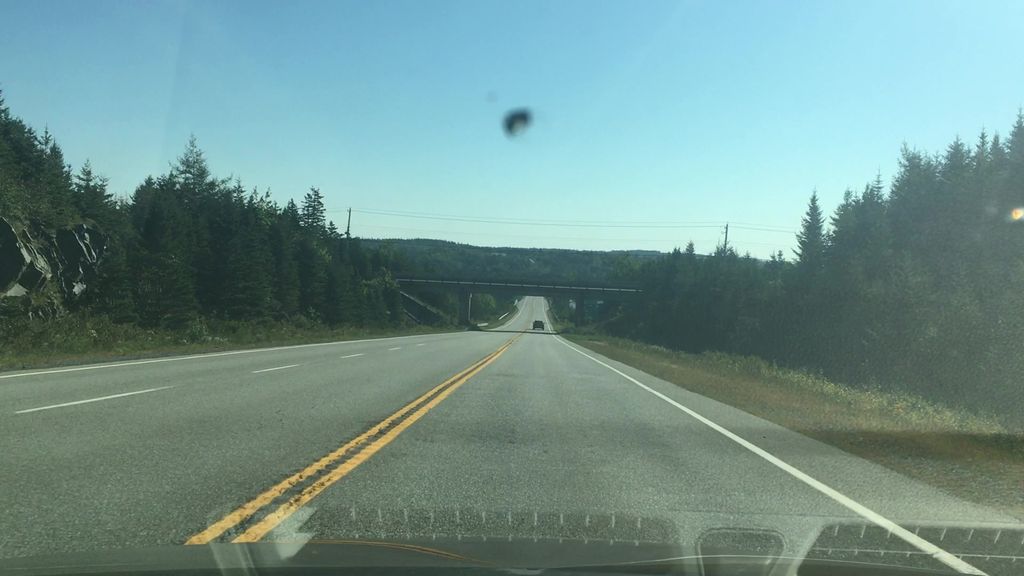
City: halifax